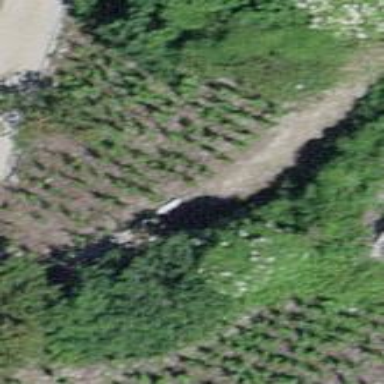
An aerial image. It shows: Vineyard with grape crops.